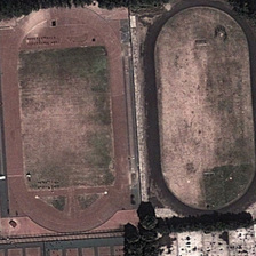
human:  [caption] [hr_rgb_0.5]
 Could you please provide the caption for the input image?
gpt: Two playgrounds are next to some green trees.

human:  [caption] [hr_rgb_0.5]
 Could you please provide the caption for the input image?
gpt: Two playgrounds are near some green trees.

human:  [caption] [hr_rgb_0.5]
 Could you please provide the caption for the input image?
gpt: The green trees beside the two playgrounds

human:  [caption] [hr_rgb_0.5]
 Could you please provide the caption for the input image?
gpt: two playgrounds are near some green trees.

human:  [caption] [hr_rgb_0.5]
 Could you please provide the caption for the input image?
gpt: Two parks are close to green trees.